Question: We have implemented the Direct Linking feature (from Amazon Mobile Associates) and we intend to use it with non-US products (e.g. from Germany - Amazon.de). When accessing the generated german product's link, a "Page not found" is diplayed.

I noticed that the domain is american (www.amazon.com/..) and I read that the Amazon Mobile Associates API serves only U.S. users,
Thank you!
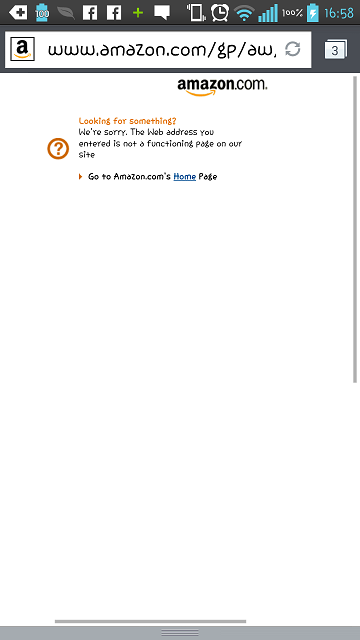
Answer: It seems this API is only available in the US. From their <URL> for this API:
> Amazon Mobile Associates Availability: The Amazon Mobile Associates
API serves and works with mobile apps on Kindle Fire,
Kindle Fire HD, and Android phones and tablets.
Also, looking at the detailed <URL>.